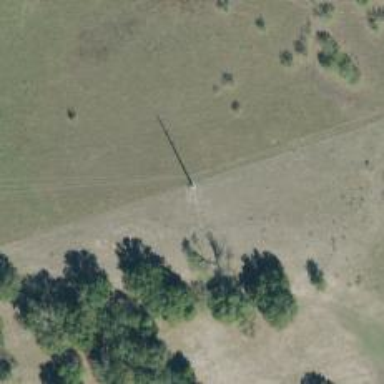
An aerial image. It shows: Power tower.